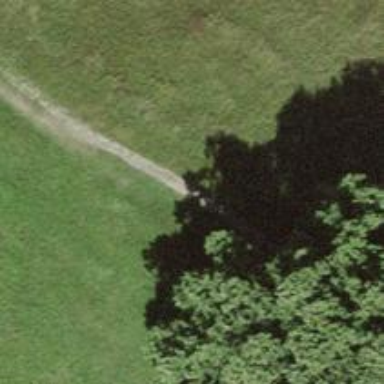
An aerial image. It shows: Red bench.